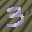
Label: 3